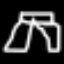
Label: pants